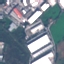
Land use / land cover: Industrial